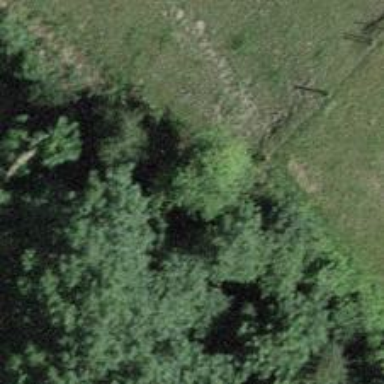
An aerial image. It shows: Row of trees in natural setting.